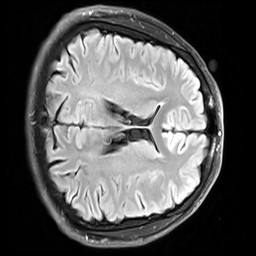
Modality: FLAIR
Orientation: axial
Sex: male
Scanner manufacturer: siemens
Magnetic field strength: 3 T
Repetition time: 10 s
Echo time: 0.09 s